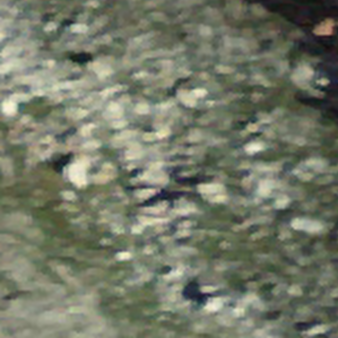
Label: other